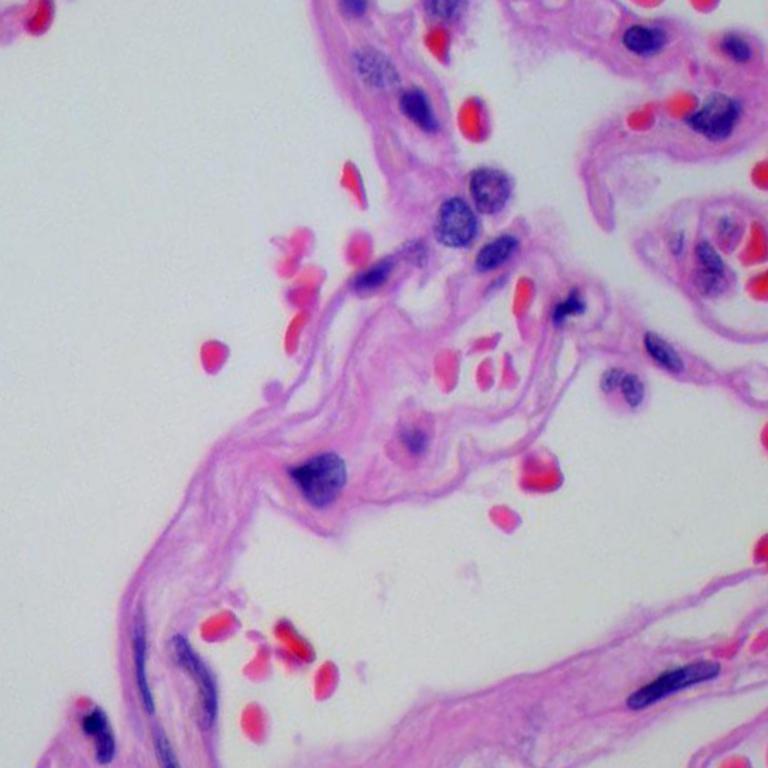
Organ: lung
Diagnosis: benign